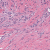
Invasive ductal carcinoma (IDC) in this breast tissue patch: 0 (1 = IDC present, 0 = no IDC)